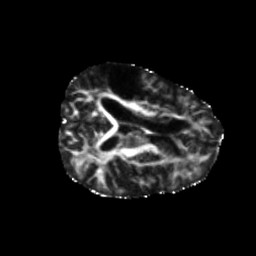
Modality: FA
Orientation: axial
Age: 46
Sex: male
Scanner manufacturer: siemens
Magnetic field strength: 3 T
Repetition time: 5.47 s
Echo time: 0.0854 s